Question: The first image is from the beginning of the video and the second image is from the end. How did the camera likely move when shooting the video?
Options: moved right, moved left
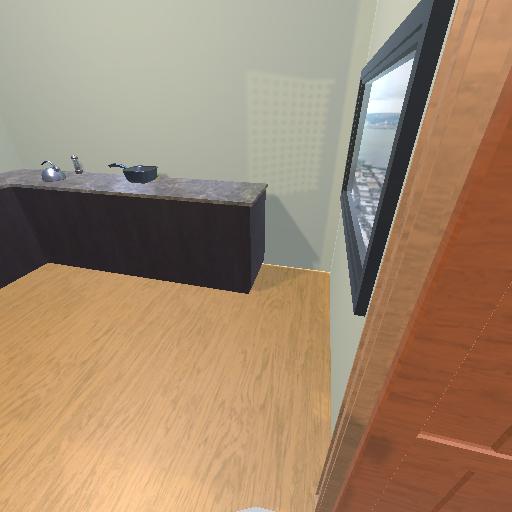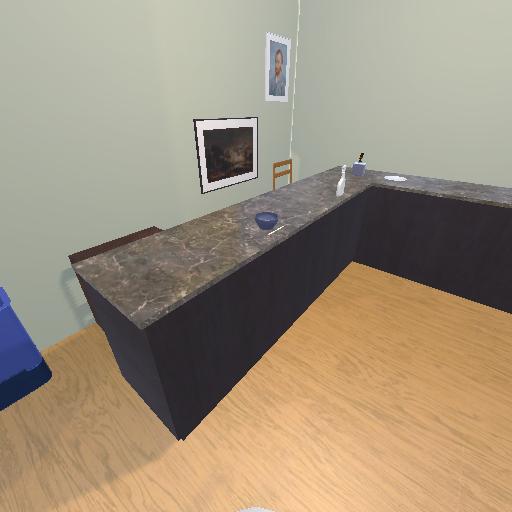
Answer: moved right